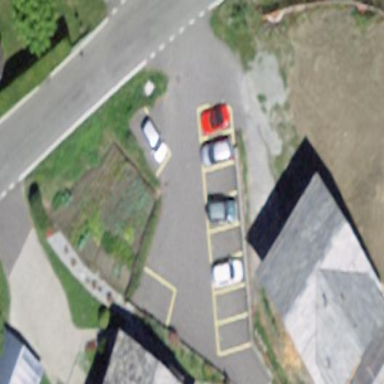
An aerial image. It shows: Parking area with surface.